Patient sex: M
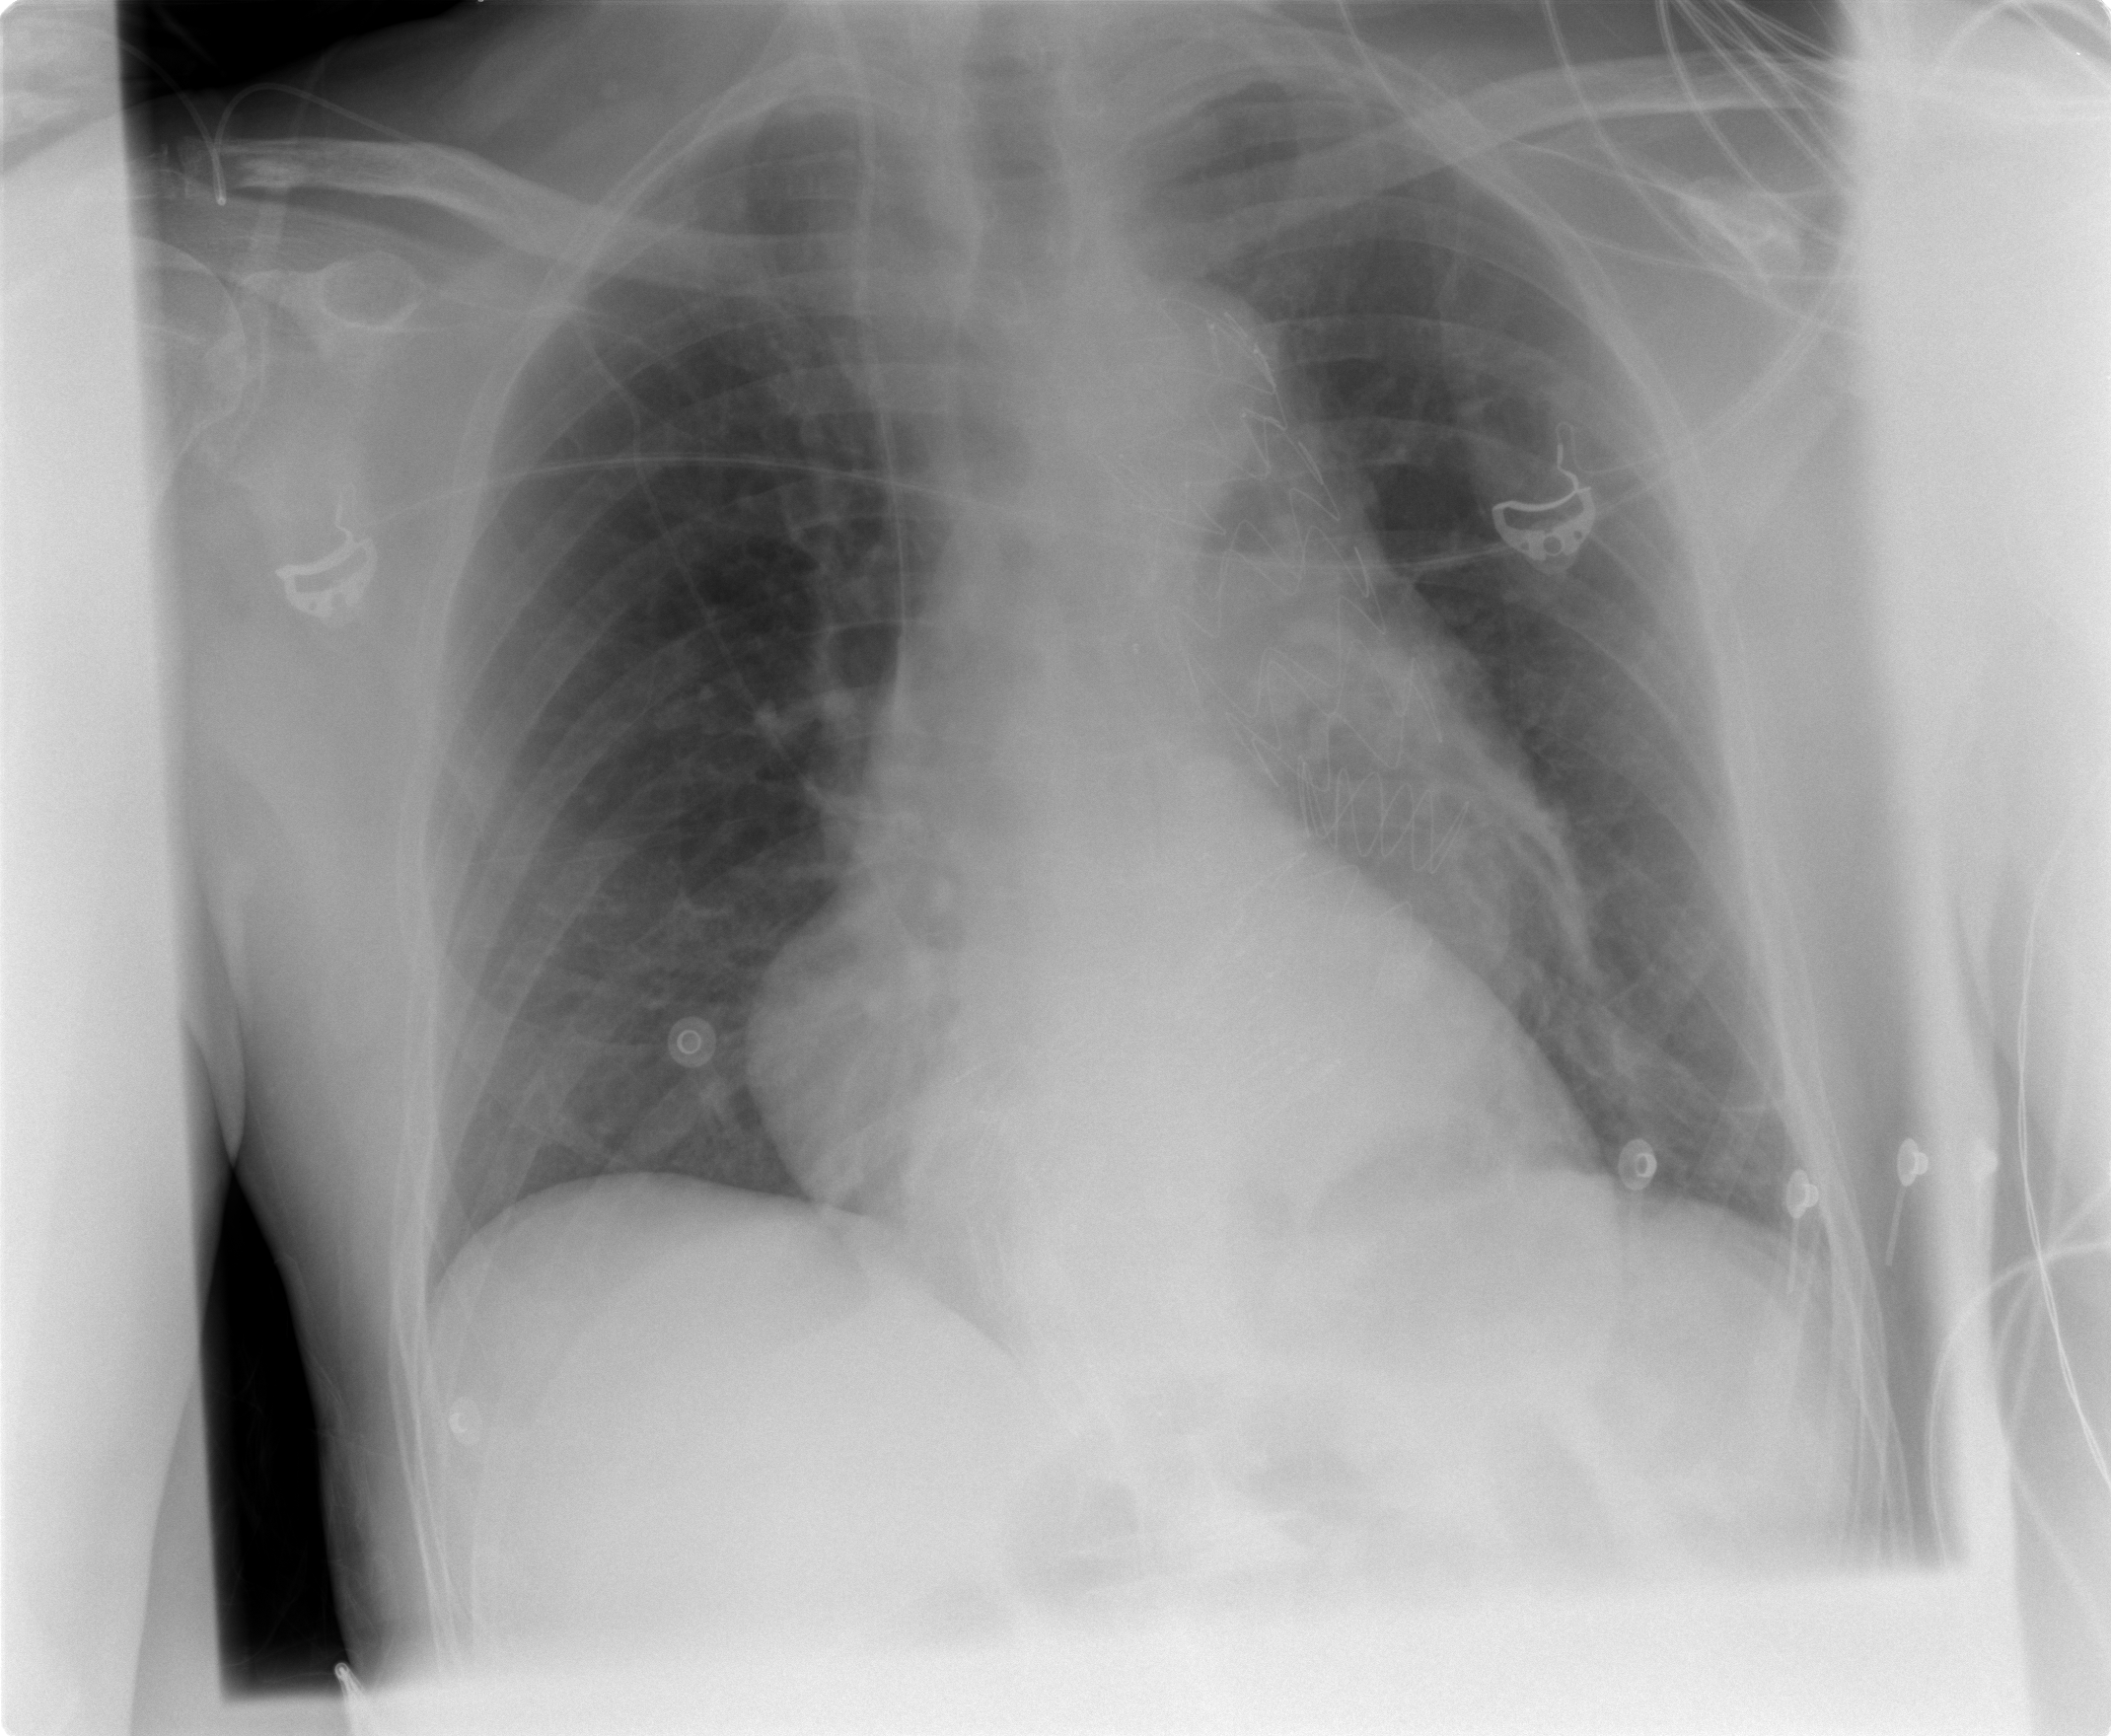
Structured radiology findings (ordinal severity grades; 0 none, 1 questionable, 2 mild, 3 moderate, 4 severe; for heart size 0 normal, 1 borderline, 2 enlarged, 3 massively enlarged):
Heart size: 2
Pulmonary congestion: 1
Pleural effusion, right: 0
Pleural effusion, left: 0
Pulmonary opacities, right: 0
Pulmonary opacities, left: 0
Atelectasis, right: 0
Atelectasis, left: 2